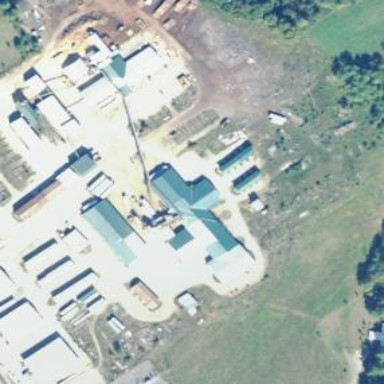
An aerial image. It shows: Sawmill building.